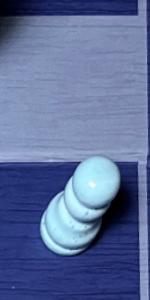
Label: Pawn_White